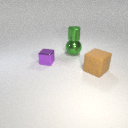
small green metal cylinder above large green metal sphere